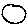
Label: circle